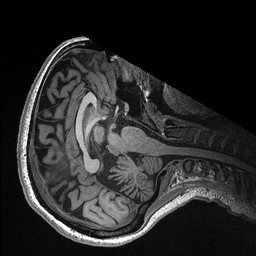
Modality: T1w
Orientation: axial
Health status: healthy
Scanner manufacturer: siemens
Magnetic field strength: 3 T
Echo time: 0.00298 s